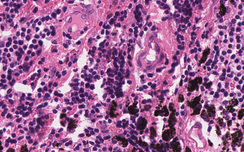
Tumor epithelial tissue: no
Tumor-associated stroma tissue: yes
Normal tissue: no